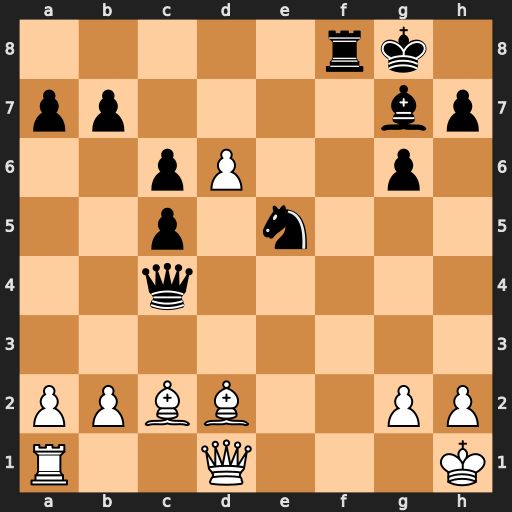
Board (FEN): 5rk1/pp4bp/2pP2p1/2p1n3/2q5/8/PPBB2PP/R2Q3K
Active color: w
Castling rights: -
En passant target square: -
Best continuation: Bb3 Qf7 Bxf7+